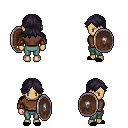
a pixel art fantasy rpg character, female body template, human, tanned skin, brown long-sleeve shirt, teal pants, raven loose hair, leather bracers, black slippers, shield, four views (front, back, left, right), 2x2 character sprite sheet, small pixel art, hard edges, no anti-aliasing